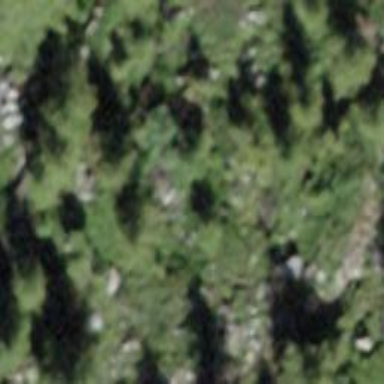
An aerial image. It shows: Forest area.